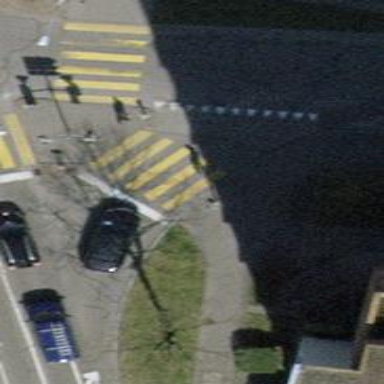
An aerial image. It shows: Asphalt road with secondary link designation.